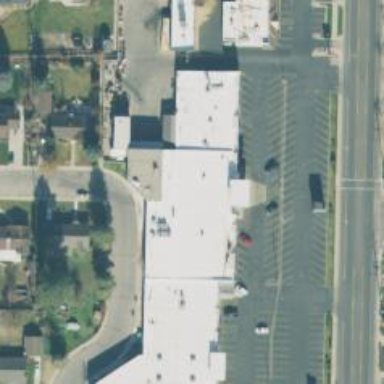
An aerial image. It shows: Veterinary facility.